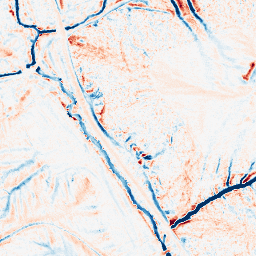
Category: edge_preserving
Decomposition family: median
Decomposition parameters: size: 11
Upsampling method: quadratic
Upsampling parameters: scale: 8
Upsampling scale: 8